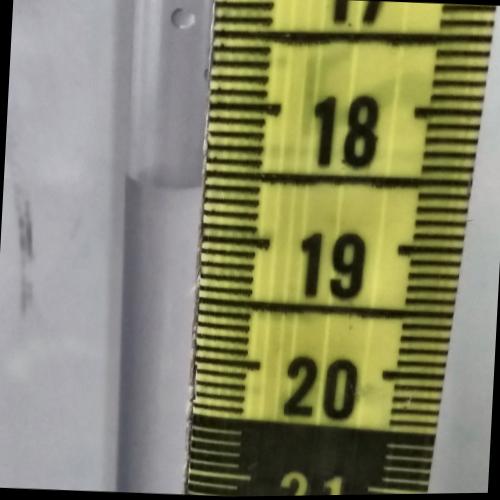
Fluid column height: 18.6 cm